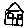
Label: house